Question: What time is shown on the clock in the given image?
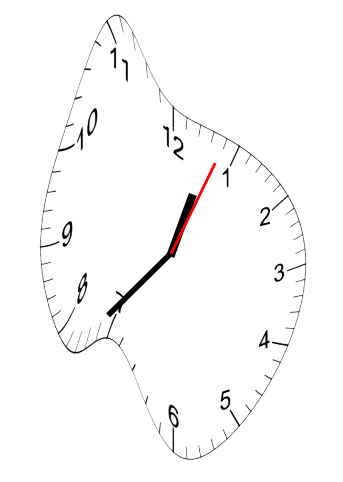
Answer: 12:37:04